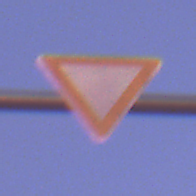
Verkehrszeichen: VorfahrtGewaehren
Umgebung: Outdoor, Nature
Tageszeit: Dawn
Wetter: PartlyCloudy
Licht: Natural
Jahreszeit: NotSpecified
Kontrast: MediumContrast